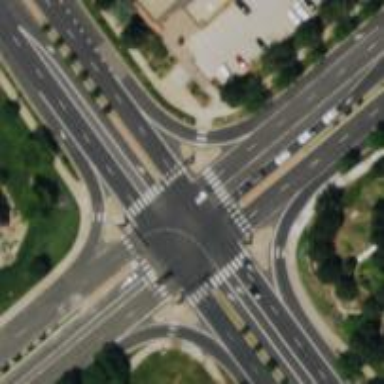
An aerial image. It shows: Zebra crossing on the road.